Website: crate-barrel
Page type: cross-sells
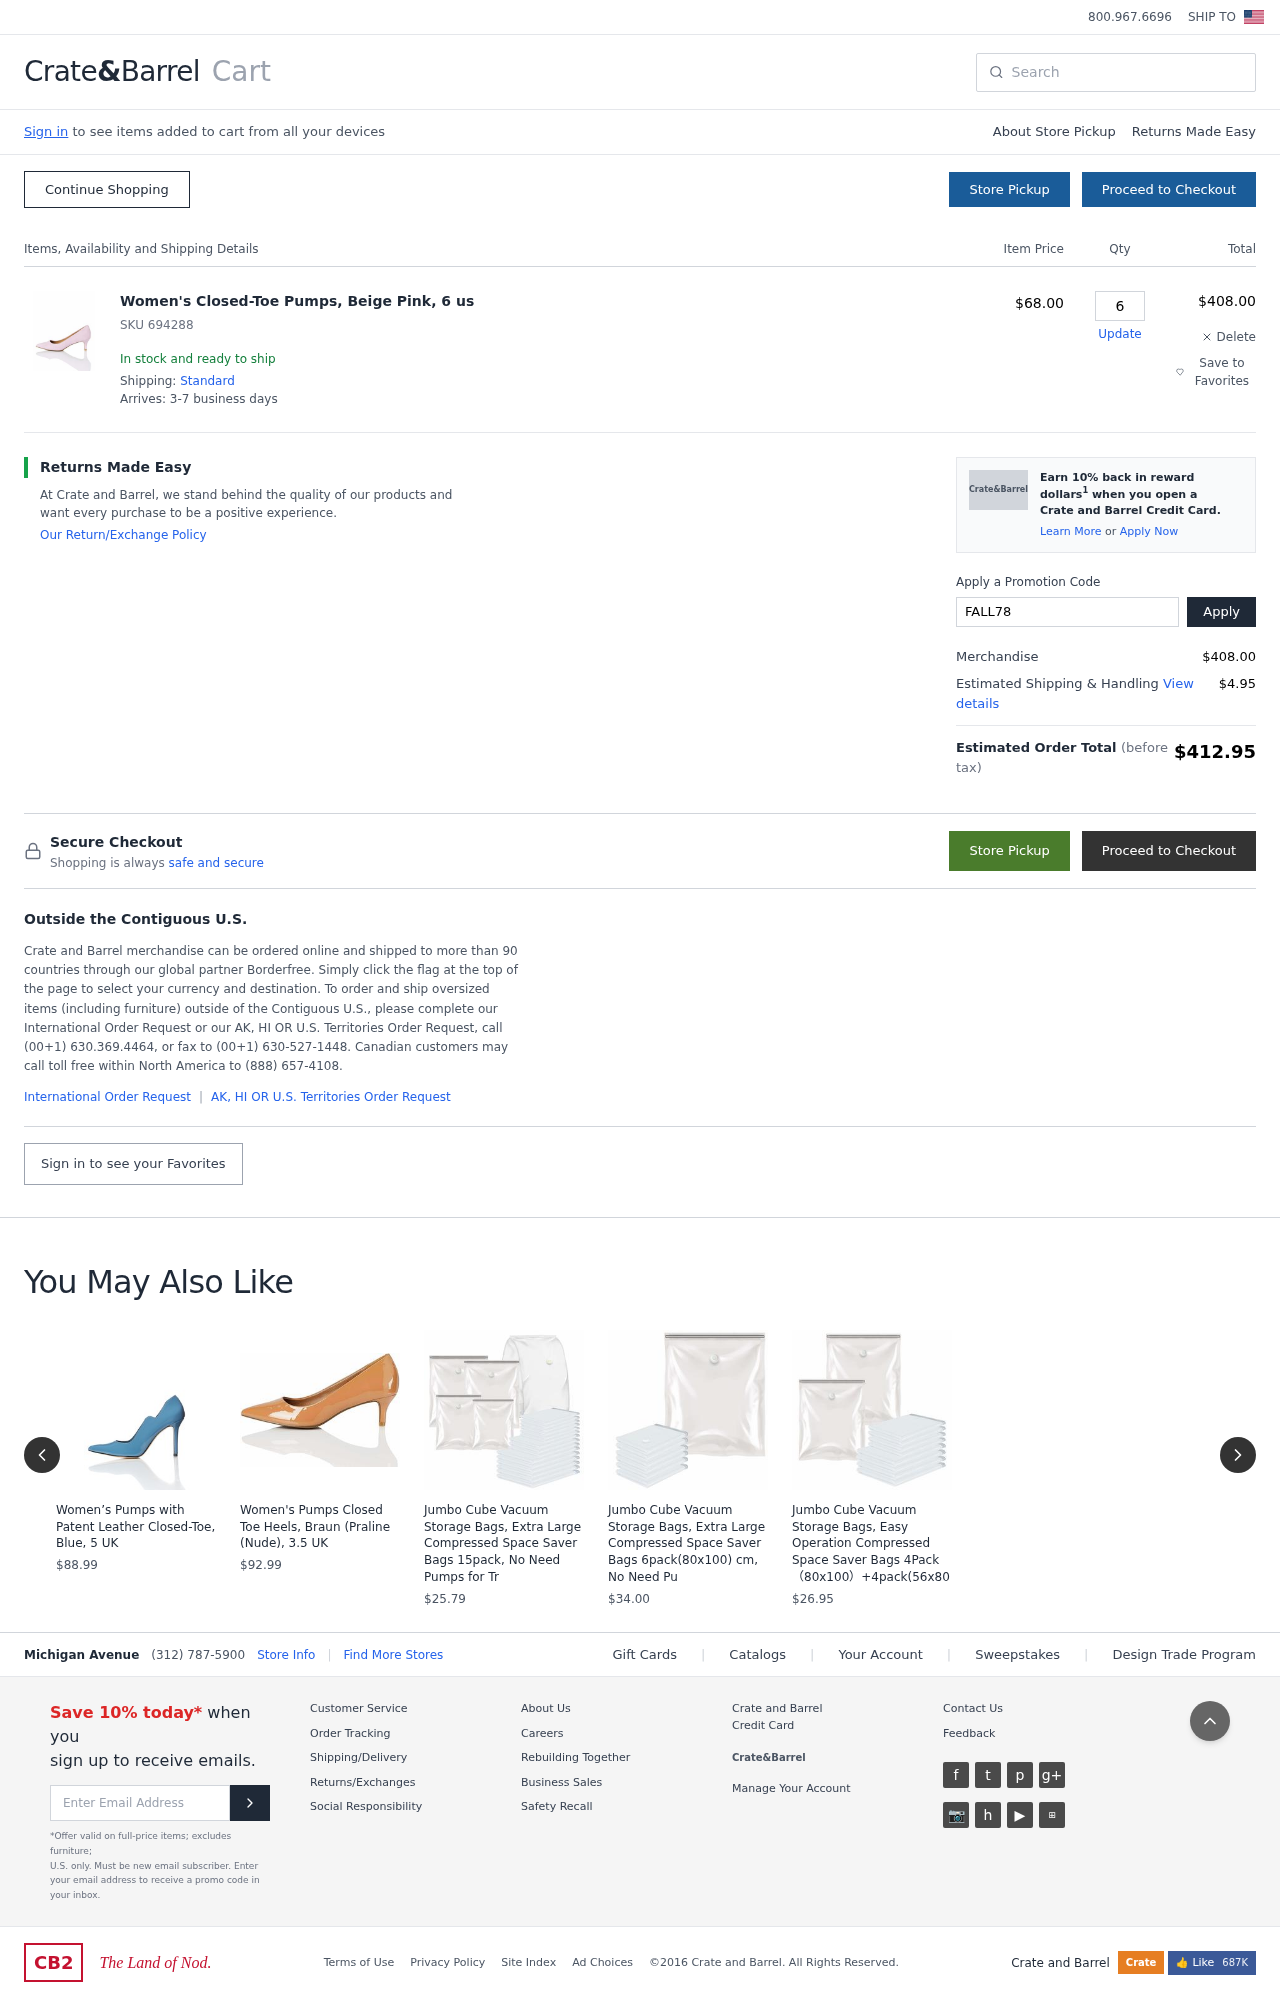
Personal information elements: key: PII_PROMO_CODE
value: FALL78
Product elements: key: PRODUCT1_NAME
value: Women's Closed-Toe Pumps, Beige Pink, 6 us
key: PRODUCT1_PRICE
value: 68
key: PRODUCT1_QUANTITY
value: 6
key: PRODUCT2_NAME
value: Women’s Pumps with Patent Leather Closed-Toe, Blue, 5 UK
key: PRODUCT2_PRICE
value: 88.99
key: PRODUCT3_NAME
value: Women's Pumps Closed Toe Heels, Braun (Praline (Nude), 3.5 UK
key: PRODUCT3_PRICE
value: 92.99
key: PRODUCT4_NAME
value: Jumbo Cube Vacuum Storage Bags, Extra Large Compressed Space Saver Bags 15pack, No Need Pumps for Tr
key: PRODUCT4_PRICE
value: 25.79
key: PRODUCT5_NAME
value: Jumbo Cube Vacuum Storage Bags, Extra Large Compressed Space Saver Bags 6pack(80x100) cm, No Need Pu
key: PRODUCT5_PRICE
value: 34
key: PRODUCT6_NAME
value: Jumbo Cube Vacuum Storage Bags, Easy Operation Compressed Space Saver Bags 4Pack（80x100）+4pack(56x80
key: PRODUCT6_PRICE
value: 26.95
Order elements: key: ORDER_SKU
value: SKU 694288
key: ORDER_ITEM_TOTAL
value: $408.00
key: ORDER_SUBTOTAL
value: $408.00
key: ORDER_SHIPPING_COST
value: $4.95
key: ORDER_TOTAL
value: $412.95
Search elements: key: HEADER_SEARCH
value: Search